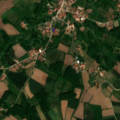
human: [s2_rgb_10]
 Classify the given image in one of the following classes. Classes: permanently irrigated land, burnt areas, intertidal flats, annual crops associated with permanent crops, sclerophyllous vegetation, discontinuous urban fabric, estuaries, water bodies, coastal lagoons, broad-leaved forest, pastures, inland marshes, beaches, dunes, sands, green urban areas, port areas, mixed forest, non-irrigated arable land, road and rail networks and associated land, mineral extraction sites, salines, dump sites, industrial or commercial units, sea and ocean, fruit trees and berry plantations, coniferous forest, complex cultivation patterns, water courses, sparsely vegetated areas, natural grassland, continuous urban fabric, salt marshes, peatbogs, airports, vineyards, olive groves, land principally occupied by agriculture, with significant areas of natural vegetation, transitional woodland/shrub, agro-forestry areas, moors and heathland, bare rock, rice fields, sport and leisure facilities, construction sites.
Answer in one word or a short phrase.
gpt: discontinuous urban fabric, non-irrigated arable land, complex cultivation patterns, land principally occupied by agriculture, with significant areas of natural vegetation, broad-leaved forest